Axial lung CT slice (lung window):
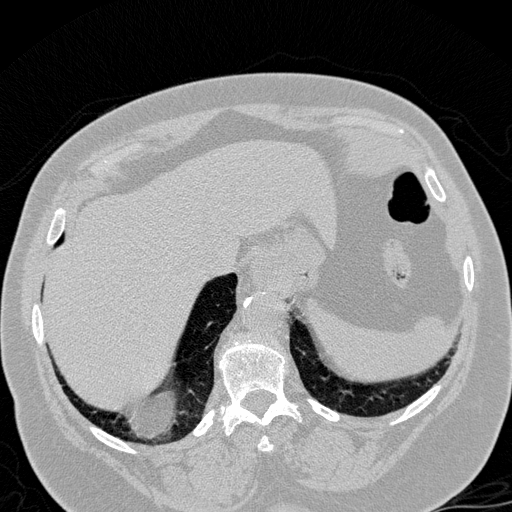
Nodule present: no